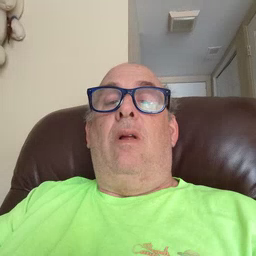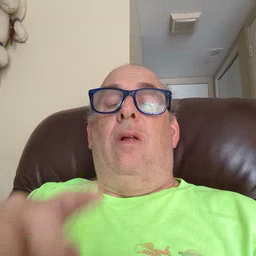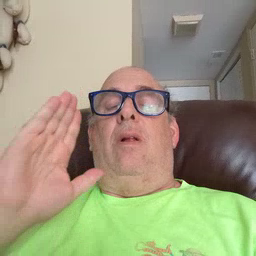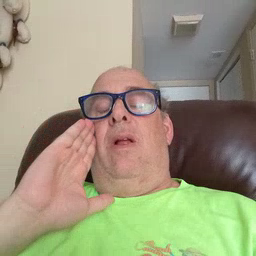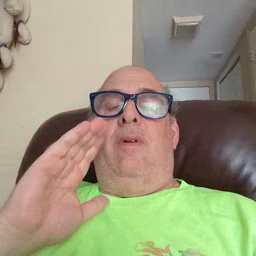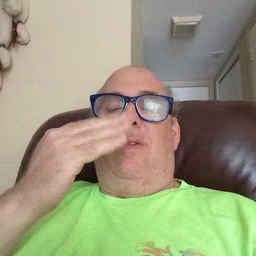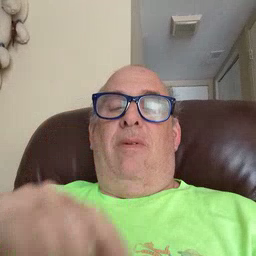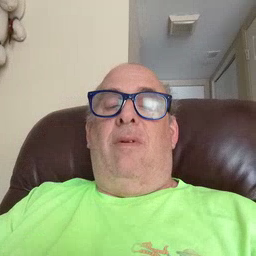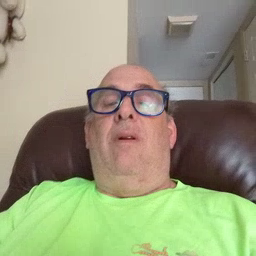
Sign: nap